Question: I have got the following error message when I trying to create the form object of another form.
any one can help me, What is the solution for this error?

the 'Training_form' which needs to be created as object is:
'''
using System;
using System.Collections.Generic;
using System.ComponentModel;
using System.Data;
using System.Drawing;
using System.Linq;
using System.Text;
using System.Windows.Forms;
using Emgu.CV.UI;
using Emgu.CV;
using Emgu.CV.Structure;
using Emgu.CV.CvEnum;
using System.IO;
using System.Drawing.Imaging;
using System.Xml;
using System.Threading;
namespace Face_Recognition
{
public partial class Training_Form : Form
{
#region Variables
//Camera specific
Capture grabber;
//Images for finding face
Image<Bgr, Byte> currentFrame;
Image<Gray, byte> result = null;
Image<Gray, byte> gray_frame = null;
//Classifier
CascadeClassifier Face;
//For aquiring 10 images in a row
List<Image<Gray, byte>> resultImages = new List<Image<Gray, byte>>();
int results_list_pos = 0;
int num_faces_to_aquire = 10;
bool RECORD = false;
//Saving Jpg
List<Image<Gray, byte>> ImagestoWrite = new List<Image<Gray, byte>>();
EncoderParameters ENC_Parameters = new EncoderParameters(1);
EncoderParameter ENC = new EncoderParameter(System.Drawing.Imaging.Encoder.Quality, 100);
ImageCodecInfo Image_Encoder_JPG;
//Saving XAML Data file
List<string> NamestoWrite = new List<string>();
List<string> NamesforFile = new List<string>();
XmlDocument docu = new XmlDocument();
//Variables
Form1 Parent;
#endregion
public Training_Form(Form1 _Parent)
{
InitializeComponent();
Parent = _Parent;
Face = Parent.Face;
//Face = new HaarCascade(Application.StartupPath + "/Cascades/haarcascade_frontalface_alt2.xml");
ENC_Parameters.Param[0] = ENC;
Image_Encoder_JPG = GetEncoder(ImageFormat.Jpeg);
initialise_capture();
}
private void Training_Form_FormClosing(object sender, FormClosingEventArgs e)
{
stop_capture();
Parent.retrain();
Parent.initialise_capture();
}
//Camera Start Stop
public void initialise_capture()
{
grabber = new Capture();
grabber.QueryFrame();
//Initialize the FrameGraber event
Application.Idle += new EventHandler(FrameGrabber);
}
private void stop_capture()
{
Application.Idle -= new EventHandler(FrameGrabber);
if (grabber != null)
{
grabber.Dispose();
}
//Initialize the FrameGraber event
}
//Process Frame
void FrameGrabber(object sender, EventArgs e)
{
//Get the current frame form capture device
currentFrame = grabber.QueryFrame().Resize(320, 240, Emgu.CV.CvEnum.INTER.CV_INTER_CUBIC);
//Convert it to Grayscale
if (currentFrame != null)
{
gray_frame = currentFrame.Convert<Gray, Byte>();
//Face Detector
//MCvAvgComp[][] facesDetected = gray_frame.DetectHaarCascade(Face, 1.2, 10, Emgu.CV.CvEnum.HAAR_DETECTION_TYPE.DO_CANNY_PRUNING, new Size(20, 20)); //old method
Rectangle[] facesDetected = Face.DetectMultiScale(gray_frame, 1.2, 10, new Size(50, 50), Size.Empty);
//Action for each element detected
for(int i = 0; i< facesDetected.Length; i++)// (Rectangle face_found in facesDetected)
{
//This will focus in on the face from the haar results its not perfect but it will remove a majoriy
//of the background noise
facesDetected[i].X += (int)(facesDetected[i].Height * 0.15);
facesDetected[i].Y += (int)(facesDetected[i].Width * 0.22);
facesDetected[i].Height -= (int)(facesDetected[i].Height * 0.3);
facesDetected[i].Width -= (int)(facesDetected[i].Width * 0.35);
result = currentFrame.Copy(facesDetected[i]).Convert<Gray, byte>().Resize(100, 100, Emgu.CV.CvEnum.INTER.CV_INTER_CUBIC);
result._EqualizeHist();
face_PICBX.Image = result.ToBitmap();
//draw the face detected in the 0th (gray) channel with blue color
currentFrame.Draw(facesDetected[i], new Bgr(Color.Red), 2);
}
if (RECORD && facesDetected.Length > 0 && resultImages.Count < num_faces_to_aquire)
{
resultImages.Add(result);
count_lbl.Text = "Count: " + resultImages.Count.ToString();
if (resultImages.Count == num_faces_to_aquire)
{
ADD_BTN.Enabled = true;
NEXT_BTN.Visible = true;
PREV_btn.Visible = true;
count_lbl.Visible = false;
Single_btn.Visible = true;
ADD_ALL.Visible = true;
RECORD = false;
Application.Idle -= new EventHandler(FrameGrabber);
}
}
image_PICBX.Image = currentFrame.ToBitmap();
}
}
//Saving The Data
private bool save_training_data(Image face_data)
{
try
{
Random rand = new Random();
bool file_create = true;
string facename = "face_" + NAME_PERSON.Text + "_" + rand.Next().ToString() + ".jpg";
while (file_create)
{
if (!File.Exists(Application.StartupPath + "/TrainedFaces/" + facename))
{
file_create = false;
}
else
{
facename = "face_" + NAME_PERSON.Text + "_" + rand.Next().ToString() + ".jpg";
}
}
if(Directory.Exists(Application.StartupPath + "/TrainedFaces/"))
{
face_data.Save(Application.StartupPath + "/TrainedFaces/" + facename, ImageFormat.Jpeg);
}
else
{
Directory.CreateDirectory(Application.StartupPath + "/TrainedFaces/");
face_data.Save(Application.StartupPath + "/TrainedFaces/" + facename, ImageFormat.Jpeg);
}
if (File.Exists(Application.StartupPath + "/TrainedFaces/TrainedLabels.xml"))
{
//File.AppendAllText(Application.StartupPath + "/TrainedFaces/TrainedLabels.txt", NAME_PERSON.Text + "
");
bool loading = true;
while (loading)
{
try
{
docu.Load(Application.StartupPath + "/TrainedFaces/TrainedLabels.xml");
loading = false;
}
catch
{
docu = null;
docu = new XmlDocument();
Thread.Sleep(10);
}
}
//Get the root element
XmlElement root = docu.DocumentElement;
XmlElement face_D = docu.CreateElement("FACE");
XmlElement name_D = docu.CreateElement("NAME");
XmlElement file_D = docu.CreateElement("FILE");
//Add the values for each nodes
//name.Value = textBoxName.Text;
//age.InnerText = textBoxAge.Text;
//gender.InnerText = textBoxGender.Text;
name_D.InnerText = NAME_PERSON.Text;
file_D.InnerText = facename;
//Construct the Person element
//person.Attributes.Append(name);
face_D.AppendChild(name_D);
face_D.AppendChild(file_D);
//Add the New person element to the end of the root element
root.AppendChild(face_D);
//Save the document
docu.Save(Application.StartupPath + "/TrainedFaces/TrainedLabels.xml");
//XmlElement child_element = docu.CreateElement("FACE");
//docu.AppendChild(child_element);
//docu.Save("TrainedLabels.xml");
}
else
{
FileStream FS_Face = File.OpenWrite(Application.StartupPath + "/TrainedFaces/TrainedLabels.xml");
using (XmlWriter writer = XmlWriter.Create(FS_Face))
{
writer.WriteStartDocument();
writer.WriteStartElement("Faces_For_Training");
writer.WriteStartElement("FACE");
writer.WriteElementString("NAME", NAME_PERSON.Text);
writer.WriteElementString("FILE", facename);
writer.WriteEndElement();
writer.WriteEndElement();
writer.WriteEndDocument();
}
FS_Face.Close();
}
return true;
}
catch (Exception ex)
{
return false;
}
}
private ImageCodecInfo GetEncoder(ImageFormat format)
{
ImageCodecInfo[] codecs = ImageCodecInfo.GetImageDecoders();
foreach (ImageCodecInfo codec in codecs)
{
if (codec.FormatID == format.Guid)
{
return codec;
}
}
return null;
}
//Delete all the old training data by simply deleting the folder
private void Delete_Data_BTN_Click(object sender, EventArgs e)
{
if (Directory.Exists(Application.StartupPath + "/TrainedFaces/"))
{
Directory.Delete(Application.StartupPath + "/TrainedFaces/", true);
Directory.CreateDirectory(Application.StartupPath + "/TrainedFaces/");
}
}
//Add the image to training data
private void ADD_BTN_Click(object sender, EventArgs e)
{
if (resultImages.Count == num_faces_to_aquire)
{
if (!save_training_data(face_PICBX.Image)) MessageBox.Show("Error", "Error in saving file info. Training data not saved", MessageBoxButtons.OK, MessageBoxIcon.Error);
}
else
{
stop_capture();
if (!save_training_data(face_PICBX.Image)) MessageBox.Show("Error", "Error in saving file info. Training data not saved", MessageBoxButtons.OK, MessageBoxIcon.Error);
initialise_capture();
}
}
private void Single_btn_Click(object sender, EventArgs e)
{
RECORD = false;
resultImages.Clear();
NEXT_BTN.Visible = false;
PREV_btn.Visible = false;
Application.Idle += new EventHandler(FrameGrabber);
Single_btn.Visible = false;
count_lbl.Text = "Count: 0";
count_lbl.Visible = true;
}
//Get 10 image to train
private void RECORD_BTN_Click(object sender, EventArgs e)
{
if (RECORD)
{
RECORD = false;
}
else
{
if (resultImages.Count == 10)
{
resultImages.Clear();
Application.Idle += new EventHandler(FrameGrabber);
}
RECORD = true;
ADD_BTN.Enabled = false;
}
}
private void NEXT_BTN_Click(object sender, EventArgs e)
{
if (results_list_pos < resultImages.Count - 1)
{
face_PICBX.Image = resultImages[results_list_pos].ToBitmap();
results_list_pos++;
PREV_btn.Enabled = true;
}
else
{
NEXT_BTN.Enabled = false;
}
}
private void PREV_btn_Click(object sender, EventArgs e)
{
if (results_list_pos > 0)
{
results_list_pos--;
face_PICBX.Image = resultImages[results_list_pos].ToBitmap();
NEXT_BTN.Enabled = true;
}
else
{
PREV_btn.Enabled = false;
}
}
private void ADD_ALL_Click(object sender, EventArgs e)
{
for(int i = 0; i<resultImages.Count;i++)
{
face_PICBX.Image = resultImages[i].ToBitmap();
if (!save_training_data(face_PICBX.Image)) MessageBox.Show("Error", "Error in saving file info. Training data not saved", MessageBoxButtons.OK, MessageBoxIcon.Error);
Thread.Sleep(100);
}
ADD_ALL.Visible = false;
//restart single face detection
Single_btn_Click(null, null);
}
private void Training_Form_Load(object sender, EventArgs e)
{
}
}
}
'''
the form which needs to create the object of 'Training_Form' is:
'''
using System;
using System.Collections.Generic;
using System.ComponentModel;
using System.Data;
using System.Drawing;
using System.Linq;
using System.Text;
using System.Windows.Forms;
using System.IO;
using System.Xml;
using System.Runtime.InteropServices;
using System.Threading;
using System.Security.Principal;
using System.Threading.Tasks;
using Microsoft.Win32.SafeHandles;
namespace Face_Recognition
{
public partial class mainwindow : Form
{
public mainwindow()
{
InitializeComponent();
}
private void button2_Click(object sender, EventArgs e)
{
Form1 childf = new Form1();
childf.ShowDialog();
}
private void mainwindow_Load(object sender, EventArgs e)
{
}
private void button3_Click(object sender, EventArgs e)
{
Training_Form TF = new Training_Form(this);
TF.Show();
}
}
}
'''
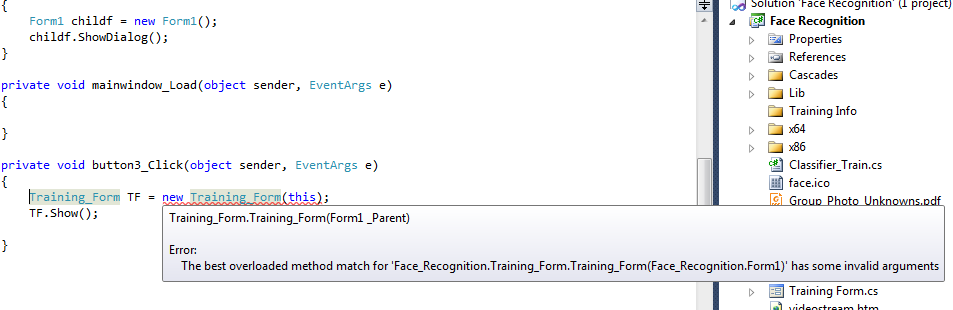
Answer: It seems that 'this' does not refer to an instance of 'Form1' but a different 'Form'-type 'Face_Recognition'. But the constructor of 'Training_Form' only accepts 'Form1' as parameter. So you either have to pass an instance of 'Form1' if you have one or change the signature of the constructor.
Maybe it's sufficient to use a 'Form':
'''
public Training_Form(Form _Parent)
{
InitializeComponent();
Parent = _Parent;
Face = Parent.Face;
//Face = new HaarCascade(Application.StartupPath + "/Cascades/haarcascade_frontalface_alt2.xml");
ENC_Parameters.Param[0] = ENC;
Image_Encoder_JPG = GetEncoder(ImageFormat.Jpeg);
initialise_capture();
}
'''
If you need the 'Form1' you have to pass an instance. You are creating one in 'button2_Click' but just as local variable. You could store it in a field:
'''
Form1 childf = null;
private void button2_Click(object sender, EventArgs e)
{
if(childf == null) childf = new Form1();
childf.ShowDialog();
}
private void button3_Click(object sender, EventArgs e)
{
if(childf == null) childf = new Form1();
Training_Form TF = new Training_Form(childf);
TF.Show();
}
'''